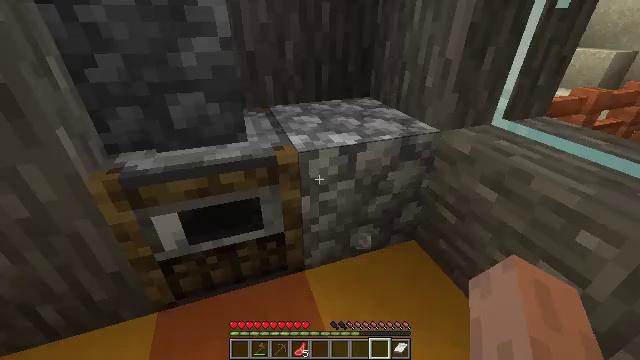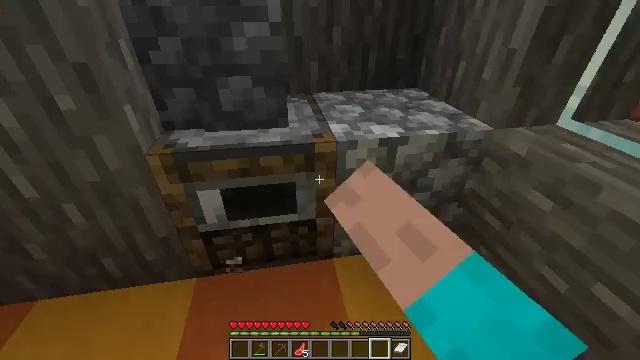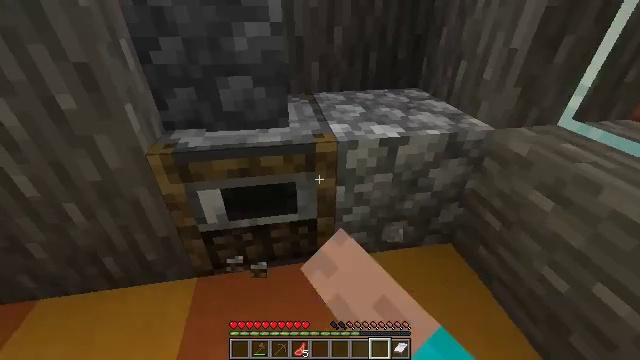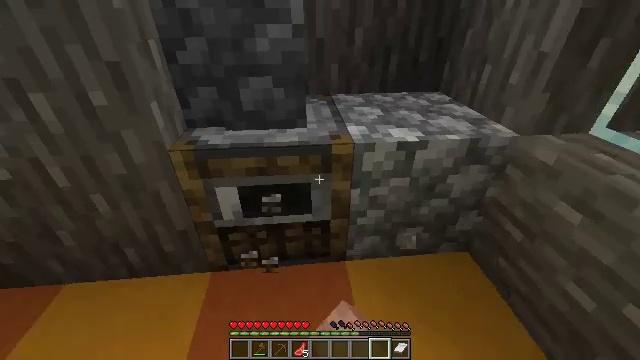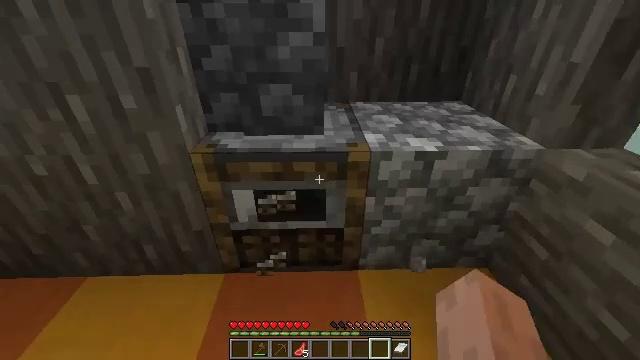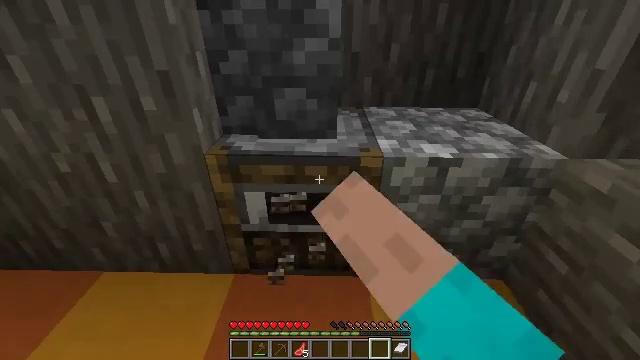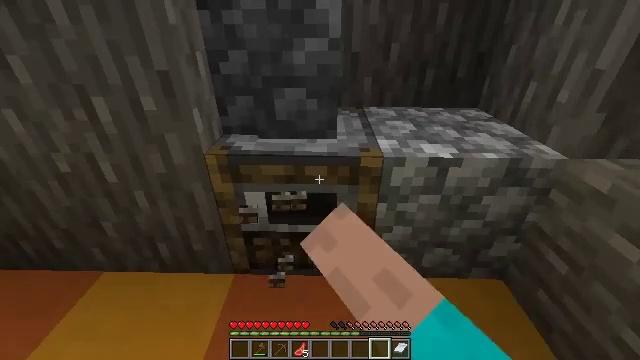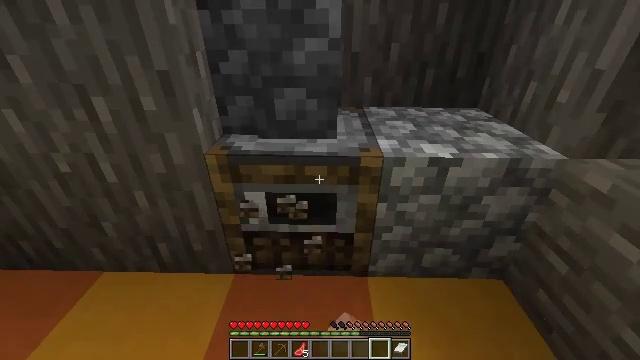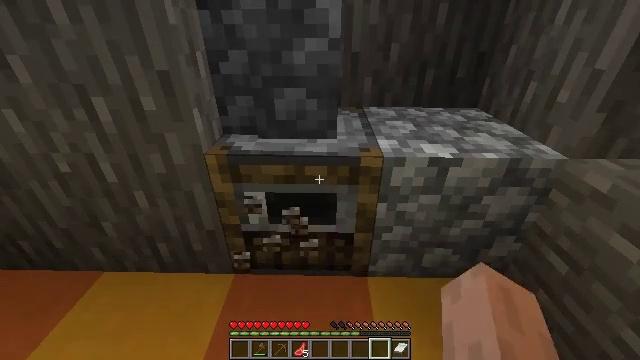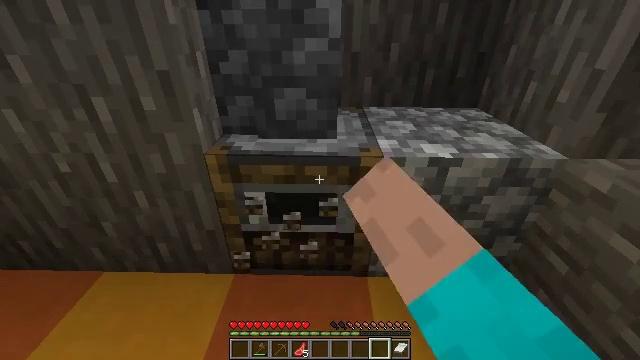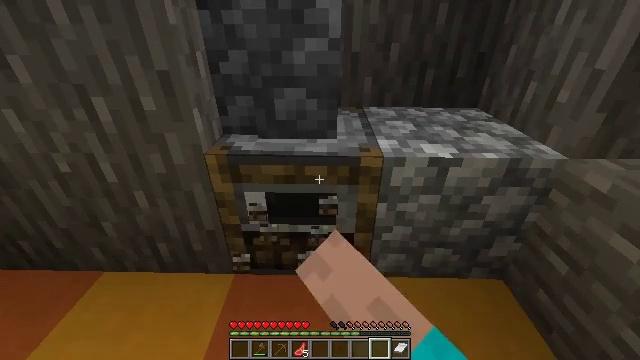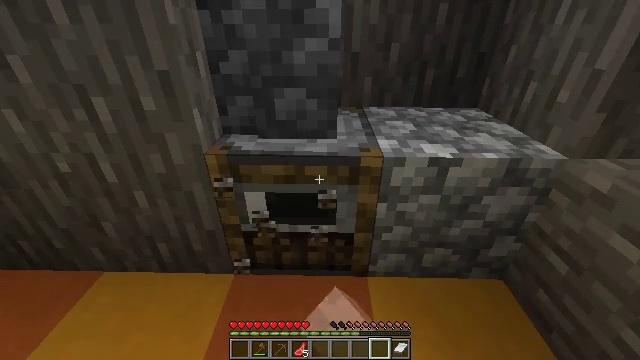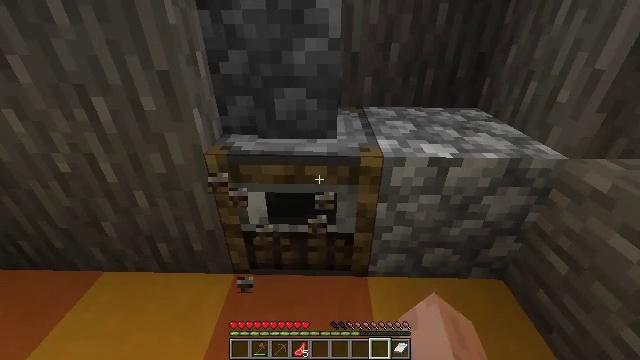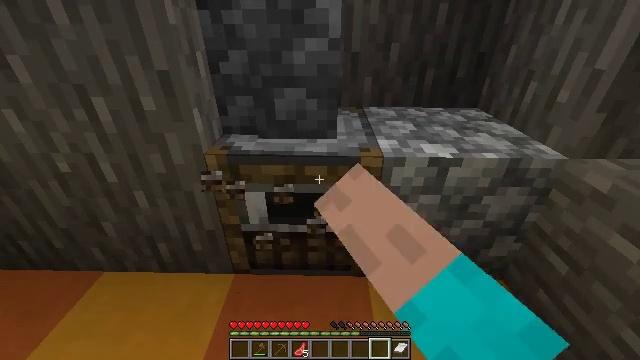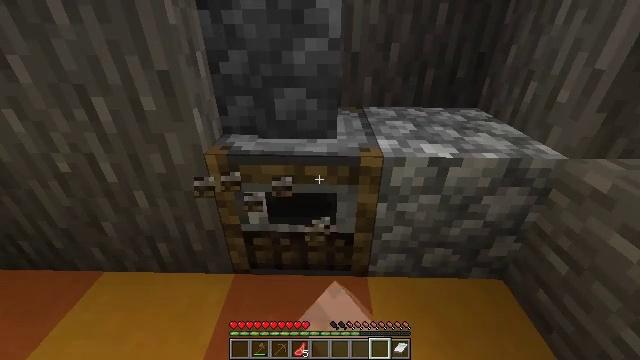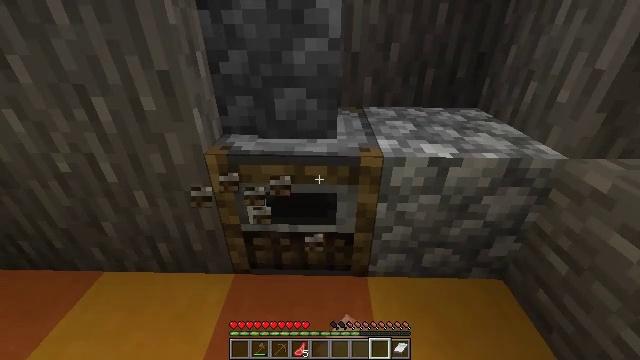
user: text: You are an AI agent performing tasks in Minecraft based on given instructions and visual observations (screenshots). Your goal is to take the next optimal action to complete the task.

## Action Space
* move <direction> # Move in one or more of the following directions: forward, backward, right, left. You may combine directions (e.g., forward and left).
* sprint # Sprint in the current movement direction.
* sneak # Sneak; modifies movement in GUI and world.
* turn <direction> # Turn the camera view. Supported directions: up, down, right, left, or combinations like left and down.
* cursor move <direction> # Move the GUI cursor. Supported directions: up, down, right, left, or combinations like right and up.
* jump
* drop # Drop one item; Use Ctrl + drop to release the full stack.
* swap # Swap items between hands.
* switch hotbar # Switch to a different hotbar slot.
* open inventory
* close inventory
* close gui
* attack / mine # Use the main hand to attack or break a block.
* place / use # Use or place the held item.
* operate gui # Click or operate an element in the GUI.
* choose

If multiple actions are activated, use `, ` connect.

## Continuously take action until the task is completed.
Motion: motion action
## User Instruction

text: Reclaim the smoker from the setup.
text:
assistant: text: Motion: turn left and down, attack / mine
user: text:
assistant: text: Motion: attack / mine
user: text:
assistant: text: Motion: turn left, attack / mine
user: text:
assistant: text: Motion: turn left and up, attack / mine
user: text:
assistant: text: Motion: turn left, attack / mine
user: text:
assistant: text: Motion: attack / mine
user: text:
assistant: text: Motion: attack / mine
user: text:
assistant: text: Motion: attack / mine
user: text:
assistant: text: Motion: attack / mine
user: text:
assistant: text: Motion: attack / mine
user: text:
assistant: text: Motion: attack / mine
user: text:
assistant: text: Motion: attack / mine
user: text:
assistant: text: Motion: attack / mine
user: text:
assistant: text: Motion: attack / mine
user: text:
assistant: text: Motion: attack / mine
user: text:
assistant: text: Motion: attack / mine
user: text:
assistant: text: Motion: no_op
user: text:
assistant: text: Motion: switch to hotbar 3
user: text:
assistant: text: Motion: switch to hotbar 3
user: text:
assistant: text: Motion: attack / mine, switch to hotbar 3
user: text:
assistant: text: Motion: attack / mine
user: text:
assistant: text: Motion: attack / mine
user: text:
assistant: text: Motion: attack / mine
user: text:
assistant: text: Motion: attack / mine
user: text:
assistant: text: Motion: attack / mine
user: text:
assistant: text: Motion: sneak, attack / mine
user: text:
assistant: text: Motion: sneak, attack / mine
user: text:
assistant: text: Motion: sneak, attack / mine
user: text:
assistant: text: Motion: sneak, turn left, attack / mine
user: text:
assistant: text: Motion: sneak, turn left, attack / mine